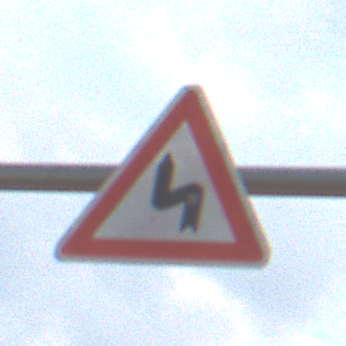
Verkehrszeichen: DoppelkurveZunaechstLinks
Umgebung: Outdoor, Nature
Tageszeit: SunriseSunset
Wetter: PartlyCloudy
Licht: Natural
Jahreszeit: NotSpecified
Kontrast: LowContrast